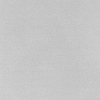
Atmospheric dust classification: dusty